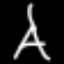
Label: The Eiffel Tower